Aerial crown-view tile of a tropical tree (Barro Colorado Island, Panama), acquired 20250217:
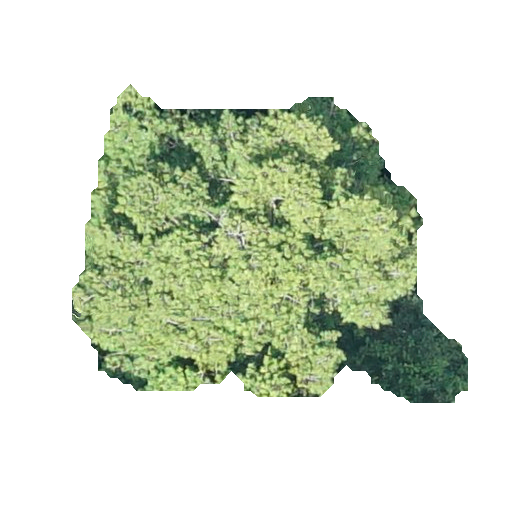
Species: Virola surinamensis
GBIF accepted scientific name: Virola surinamensis
Crown area: 133.484 m²